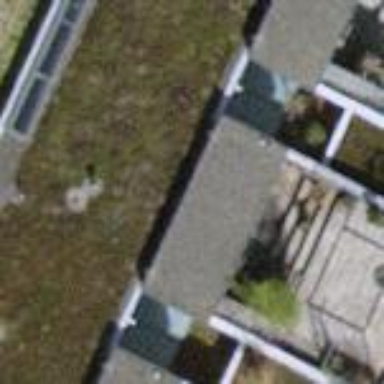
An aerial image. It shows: Flat-roofed building.